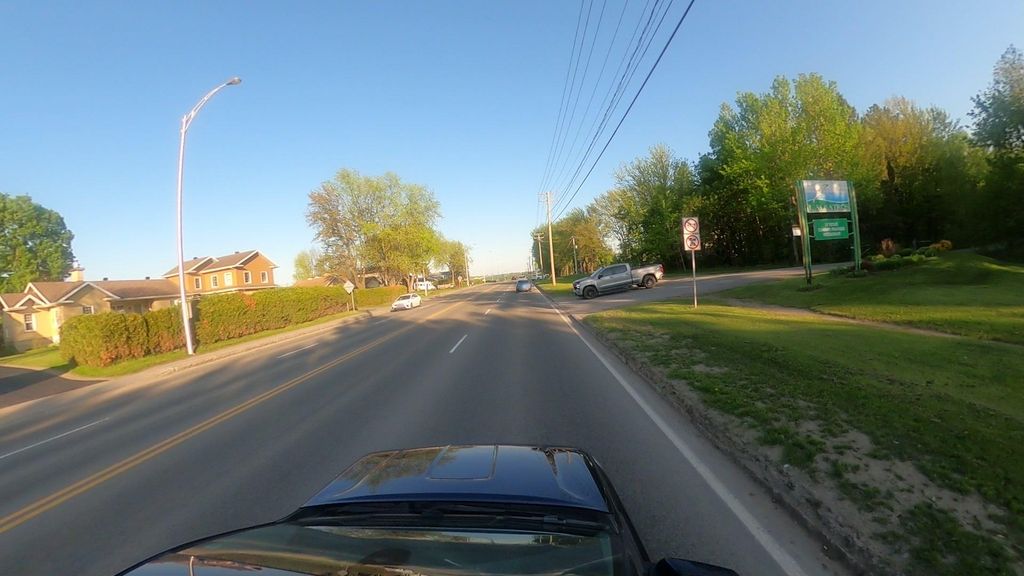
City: quebec_city